Field crop: maize
Growth stage: 2
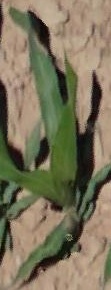
Species: maize